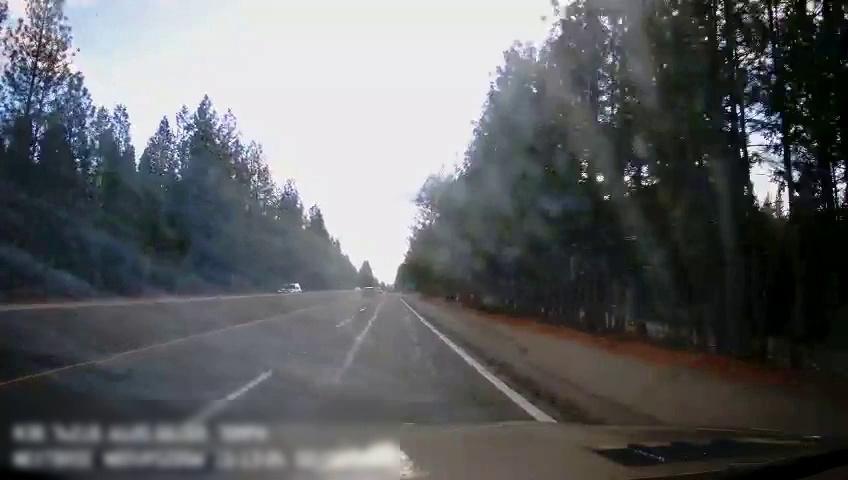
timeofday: Day
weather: Sunny
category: Drivable Space
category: Vehicles | SUV
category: Vehicles | Car
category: Lanes | Alternate Lane
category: Lanes | Current Lane
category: Lanes | Alternate Lane
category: Traffic | Signs